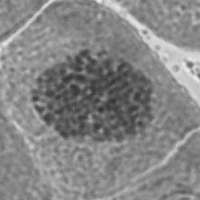
Label: prophase